【题型】选择题　【知识点】向量　【难度】easy
如图，在$\triangle ABC$中，$\overrightarrow{AN} = \frac{1}{2}\overrightarrow{NC}$，$P$是线段$BN$上的一点，若$\overrightarrow{AP} = m\overrightarrow{AB} + \frac{1}{5}\overrightarrow{AC}$，则实数$m$的值为（ ）

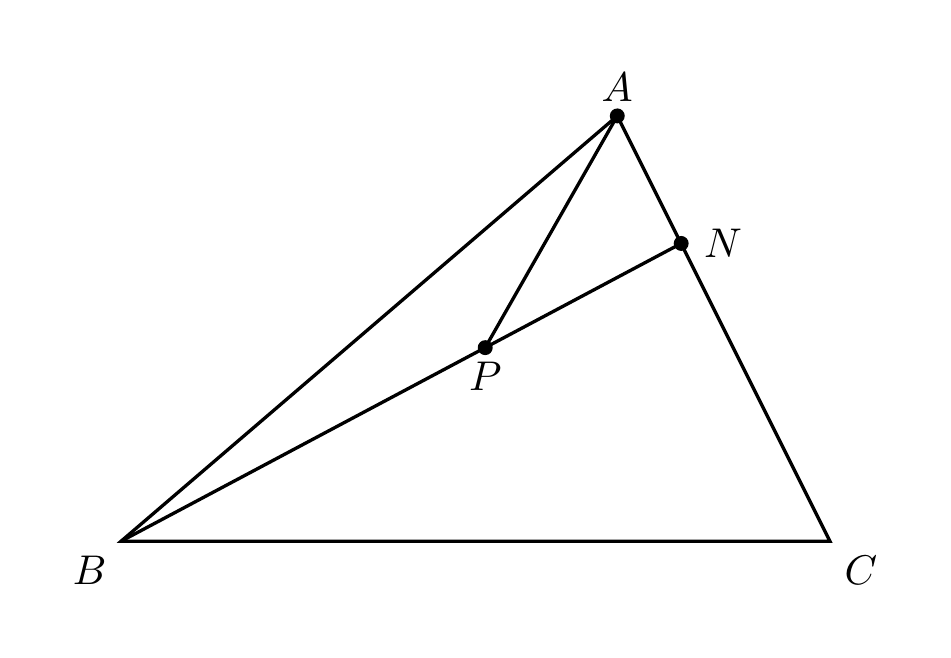
【解答】
\textbf{【答案】} $B$

\vspace{0.6em}
\textbf{【分析】} 以$\overrightarrow{AB}$、$\overrightarrow{AC}$为基底表示出$\overrightarrow{AP}$即可。

\vspace{0.6em}
\textbf{【解答】} 解：
\[
\because \overrightarrow{AP} = \overrightarrow{AN} + \overrightarrow{NP}
= \overrightarrow{AN} + \lambda \overrightarrow{NB}
= \overrightarrow{AN} + \lambda \left( \overrightarrow{AB} - \overrightarrow{AN} \right)
\]
\[
= \lambda \overrightarrow{AB} + (1 - \lambda) \overrightarrow{AN}
= \lambda \overrightarrow{AB} + \frac{1 - \lambda}{3} \overrightarrow{AC}
\]
\[
\therefore \frac{1 - \lambda}{3} = \frac{1}{5}, \quad \therefore m = \lambda = \frac{2}{5}.
\]

故选：$B$。

\vspace{0.6em}
\textbf{【点评】} 本题考查了平面向量的线性运算的应用及平面向量基本定理的应用。

\end{document}